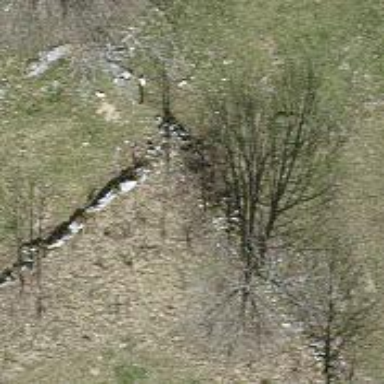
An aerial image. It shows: Wall made of dry stone.